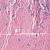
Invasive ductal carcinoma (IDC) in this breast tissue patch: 0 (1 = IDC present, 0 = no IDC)